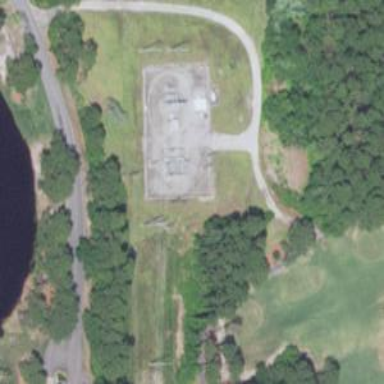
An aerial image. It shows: There is distribution substation enclosed by fence.